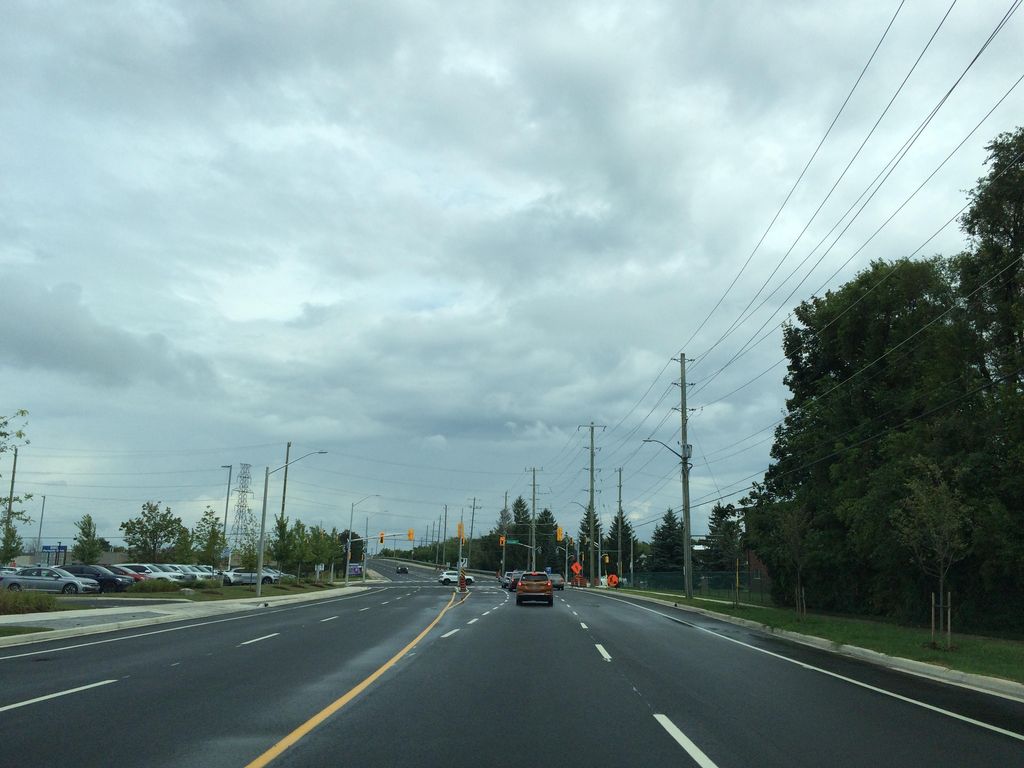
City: kitchener-waterloo